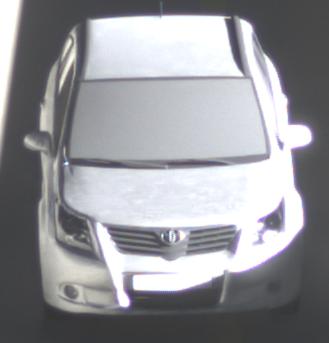
Make: Toyota
Model: Avensis 1.6
Detailed model: Avensis (T27) Notch Back
Model produced from: 2009/01
Model produced until: 2010/08
Doors: 4
Color: white
Road condition: dry road
Daytime: morning or afternoon
Contrast: high contrast